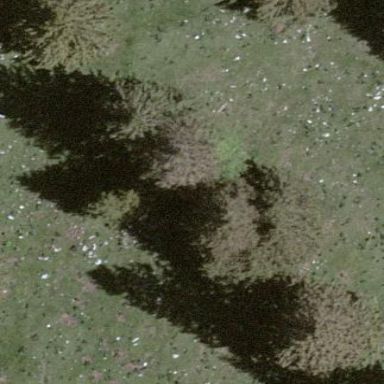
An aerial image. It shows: Forest area.